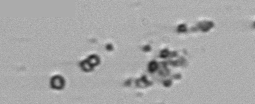
Label: Phaeocystis